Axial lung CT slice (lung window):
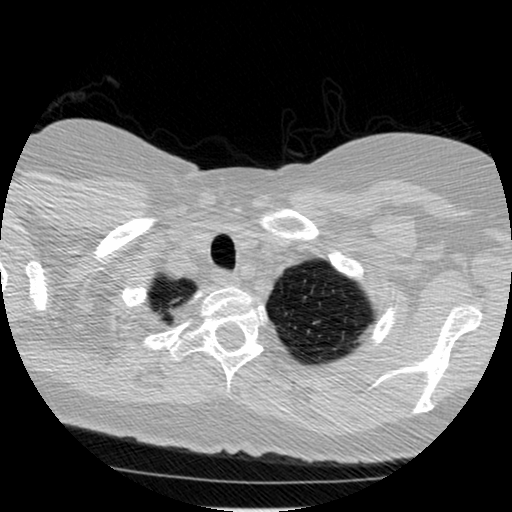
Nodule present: no